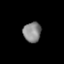
Tissue: lung
Cell type: Others
Senescence score: 0.2287
Nuclear area (px): 351
Mean DAPI intensity: 135.373